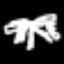
Label: palm tree